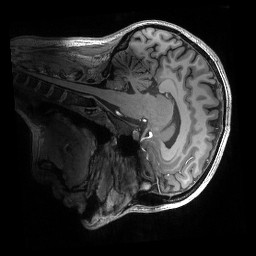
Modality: T1w
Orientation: sagittal
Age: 24
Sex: female
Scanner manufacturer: siemens
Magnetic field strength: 6.98 T
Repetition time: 2.53 s
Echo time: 0.00176 s